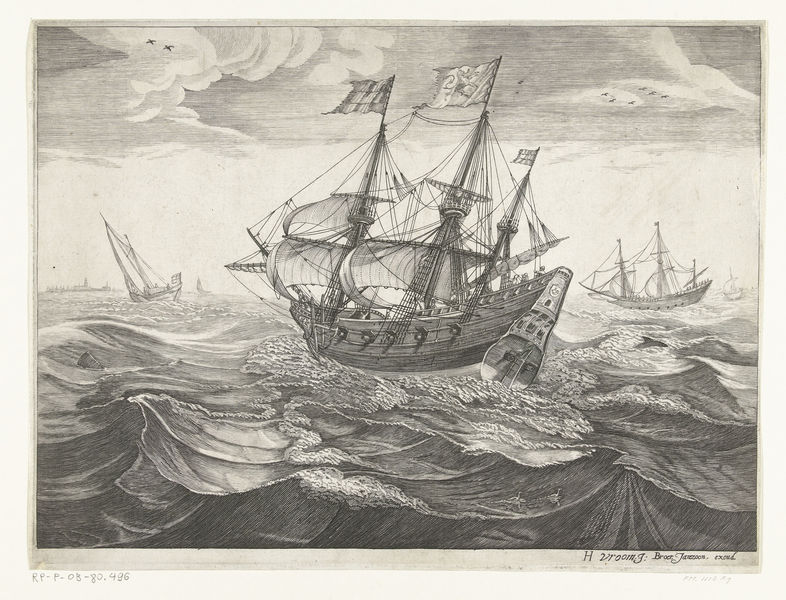
Titel: Koopvaardijschip op zee, ca. 1600
Standort: Amsterdam
Institution: Rijksmuseum
Schlagwörter: gemälde, meer, wasser, wolken, see, vögel, boot, handel, schiff, schiffe, segel, wellen, flagge, masten, seenot, sturm, stürmisch, unwetter, wogen, mittelalter